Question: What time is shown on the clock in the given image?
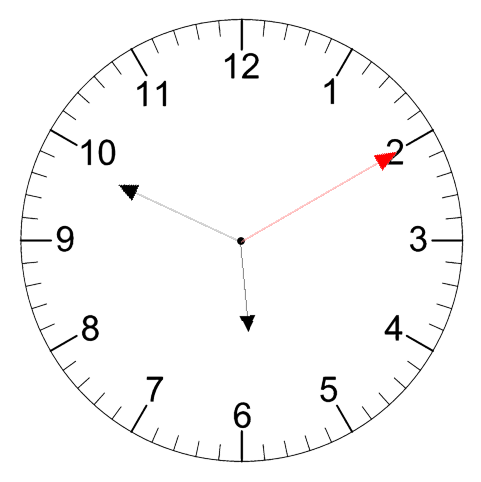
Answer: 05:49:10